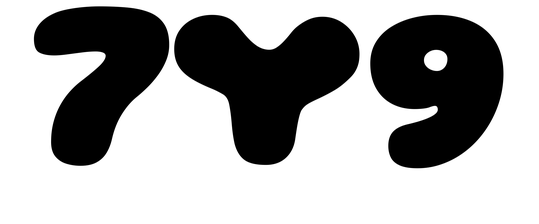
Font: Gluten_Black